Interaction volume radius: 5 \u00c5
Interaction volume height: 10 \u00c5
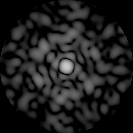
Disorder parameter: 0.8238